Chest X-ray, PA view. Patient: 18 years old, sex F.
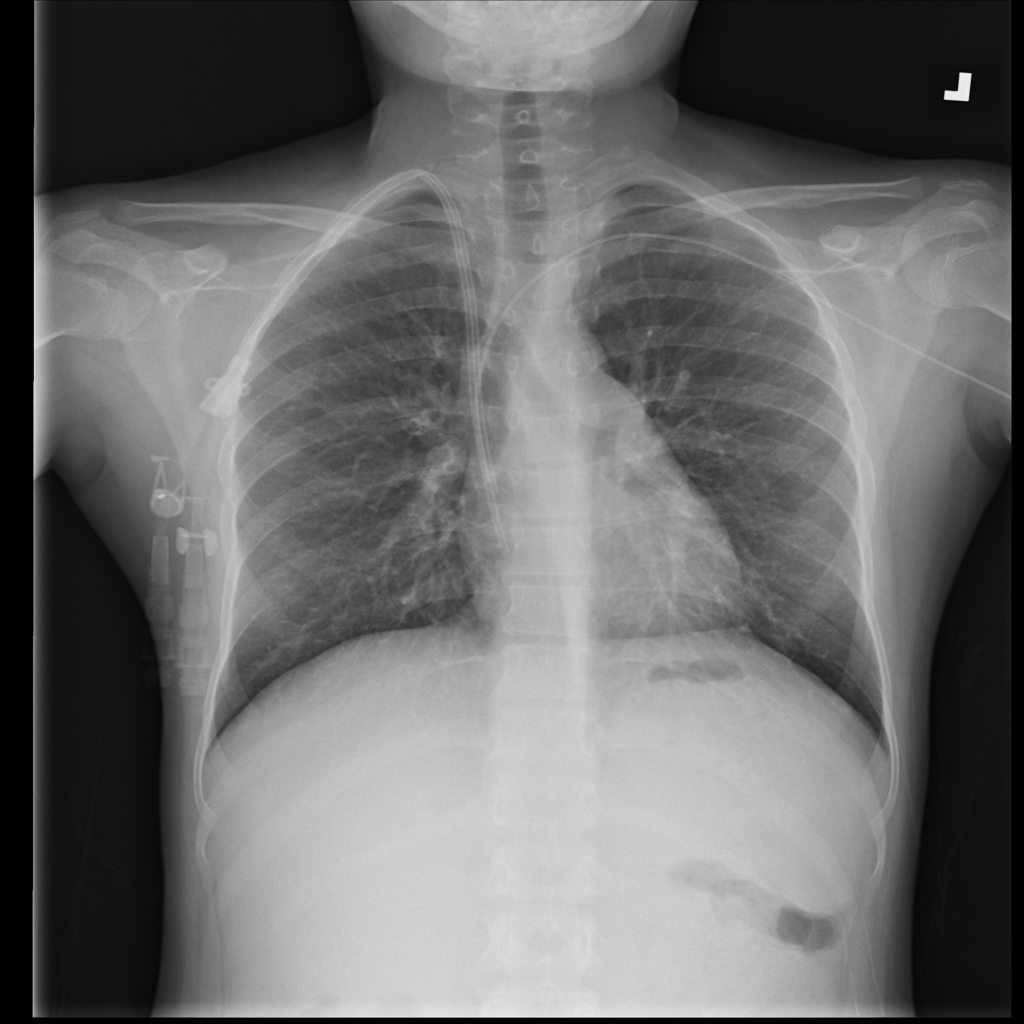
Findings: No Finding